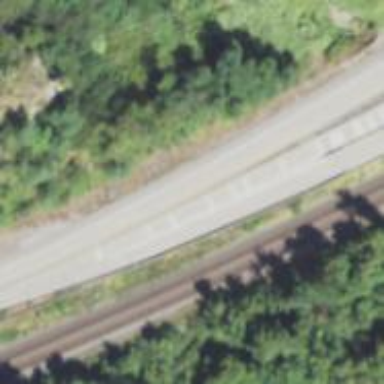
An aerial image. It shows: Primary link highway.